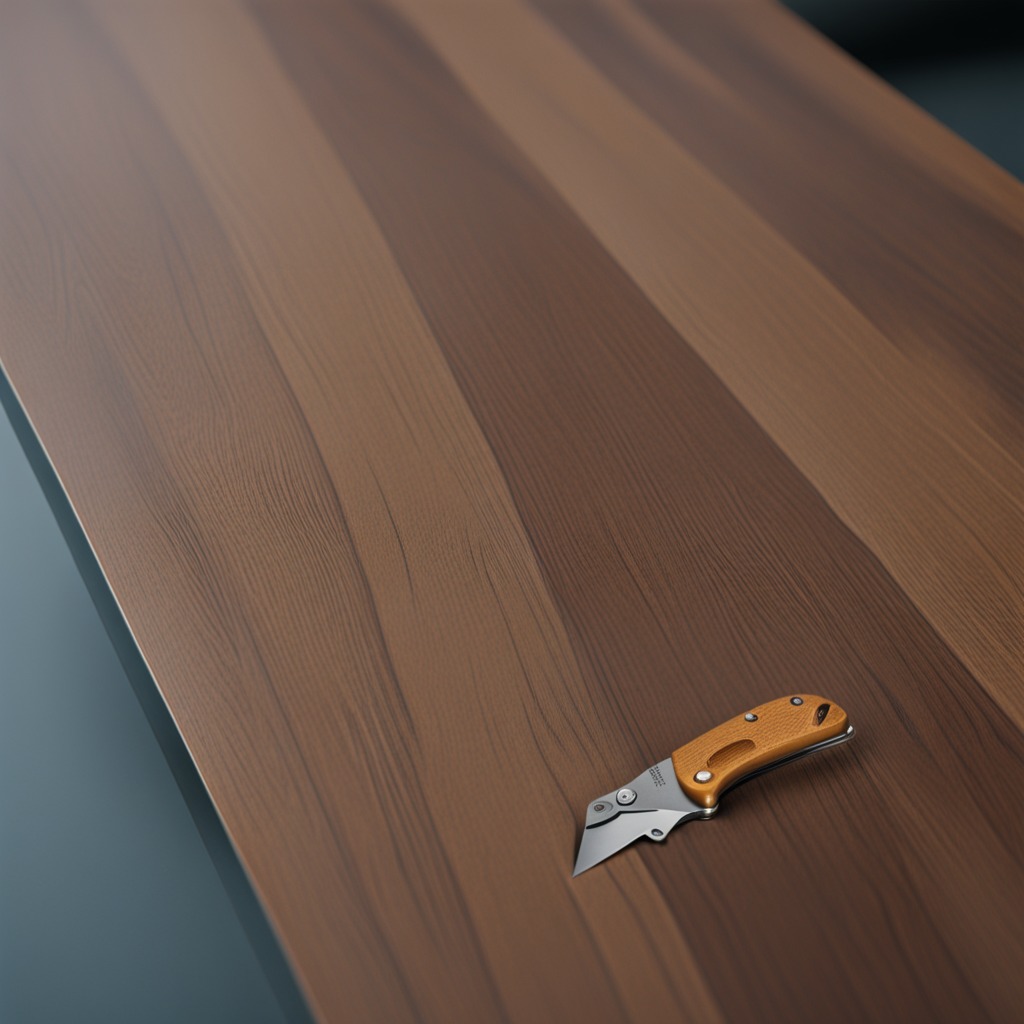
A utility knife lies on the table with faint burn marks.